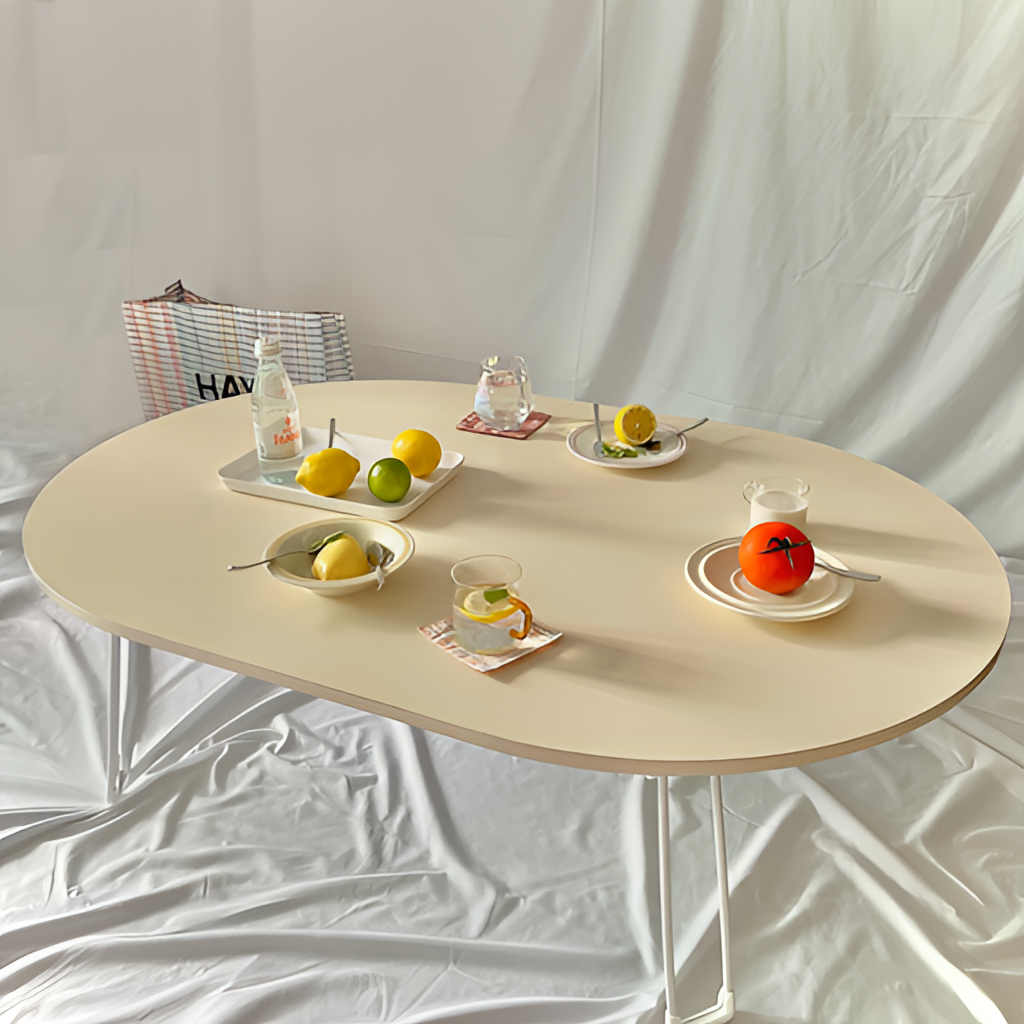
living room, cream metal table, fabric wallpaper, with solid pattern, minimalist, tile flooring